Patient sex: M
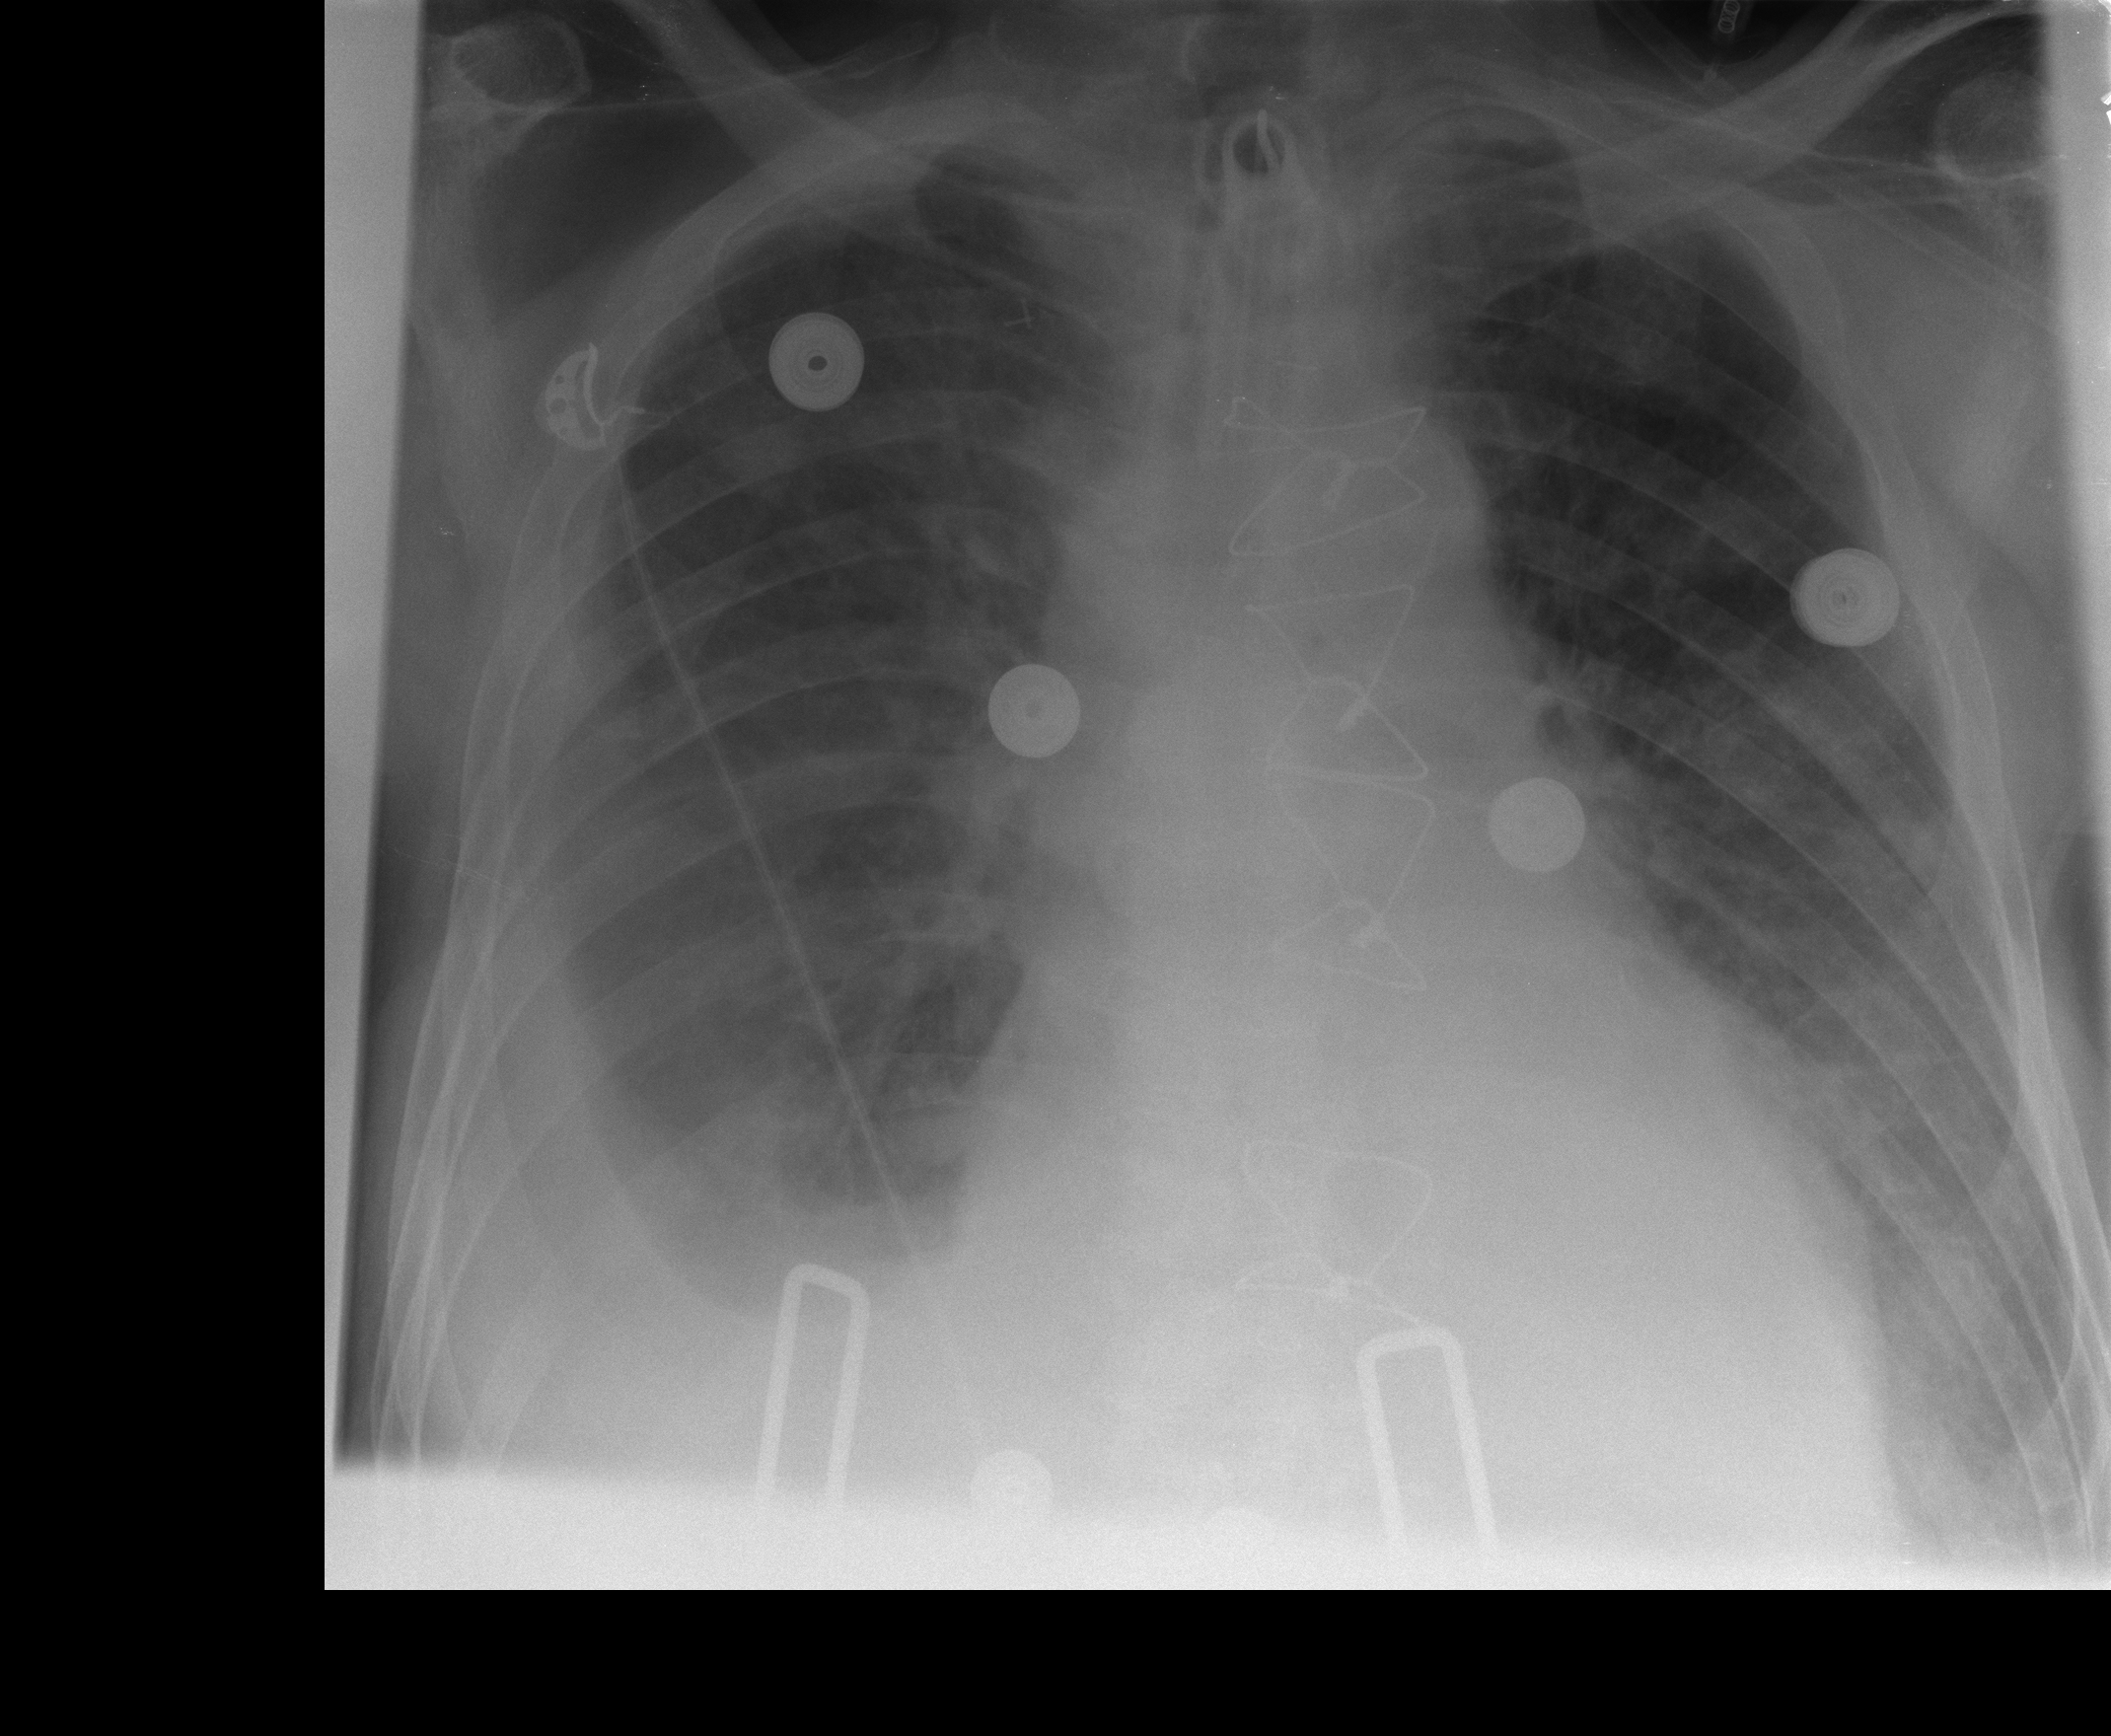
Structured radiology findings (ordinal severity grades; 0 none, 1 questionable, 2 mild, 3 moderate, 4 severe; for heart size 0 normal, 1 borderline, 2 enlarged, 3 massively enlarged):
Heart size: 2
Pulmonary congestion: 2
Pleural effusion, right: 2
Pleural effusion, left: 0
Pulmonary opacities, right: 0
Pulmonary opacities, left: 1
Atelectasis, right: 2
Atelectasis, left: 0